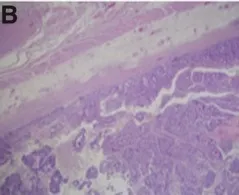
Histopathology from surgical specimen. Malignant transformation of the cyst wall into adenocarcinoma (B) is shown with neoplastic glands depicted on the bottom of the image.
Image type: pathology (h&e)